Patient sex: F
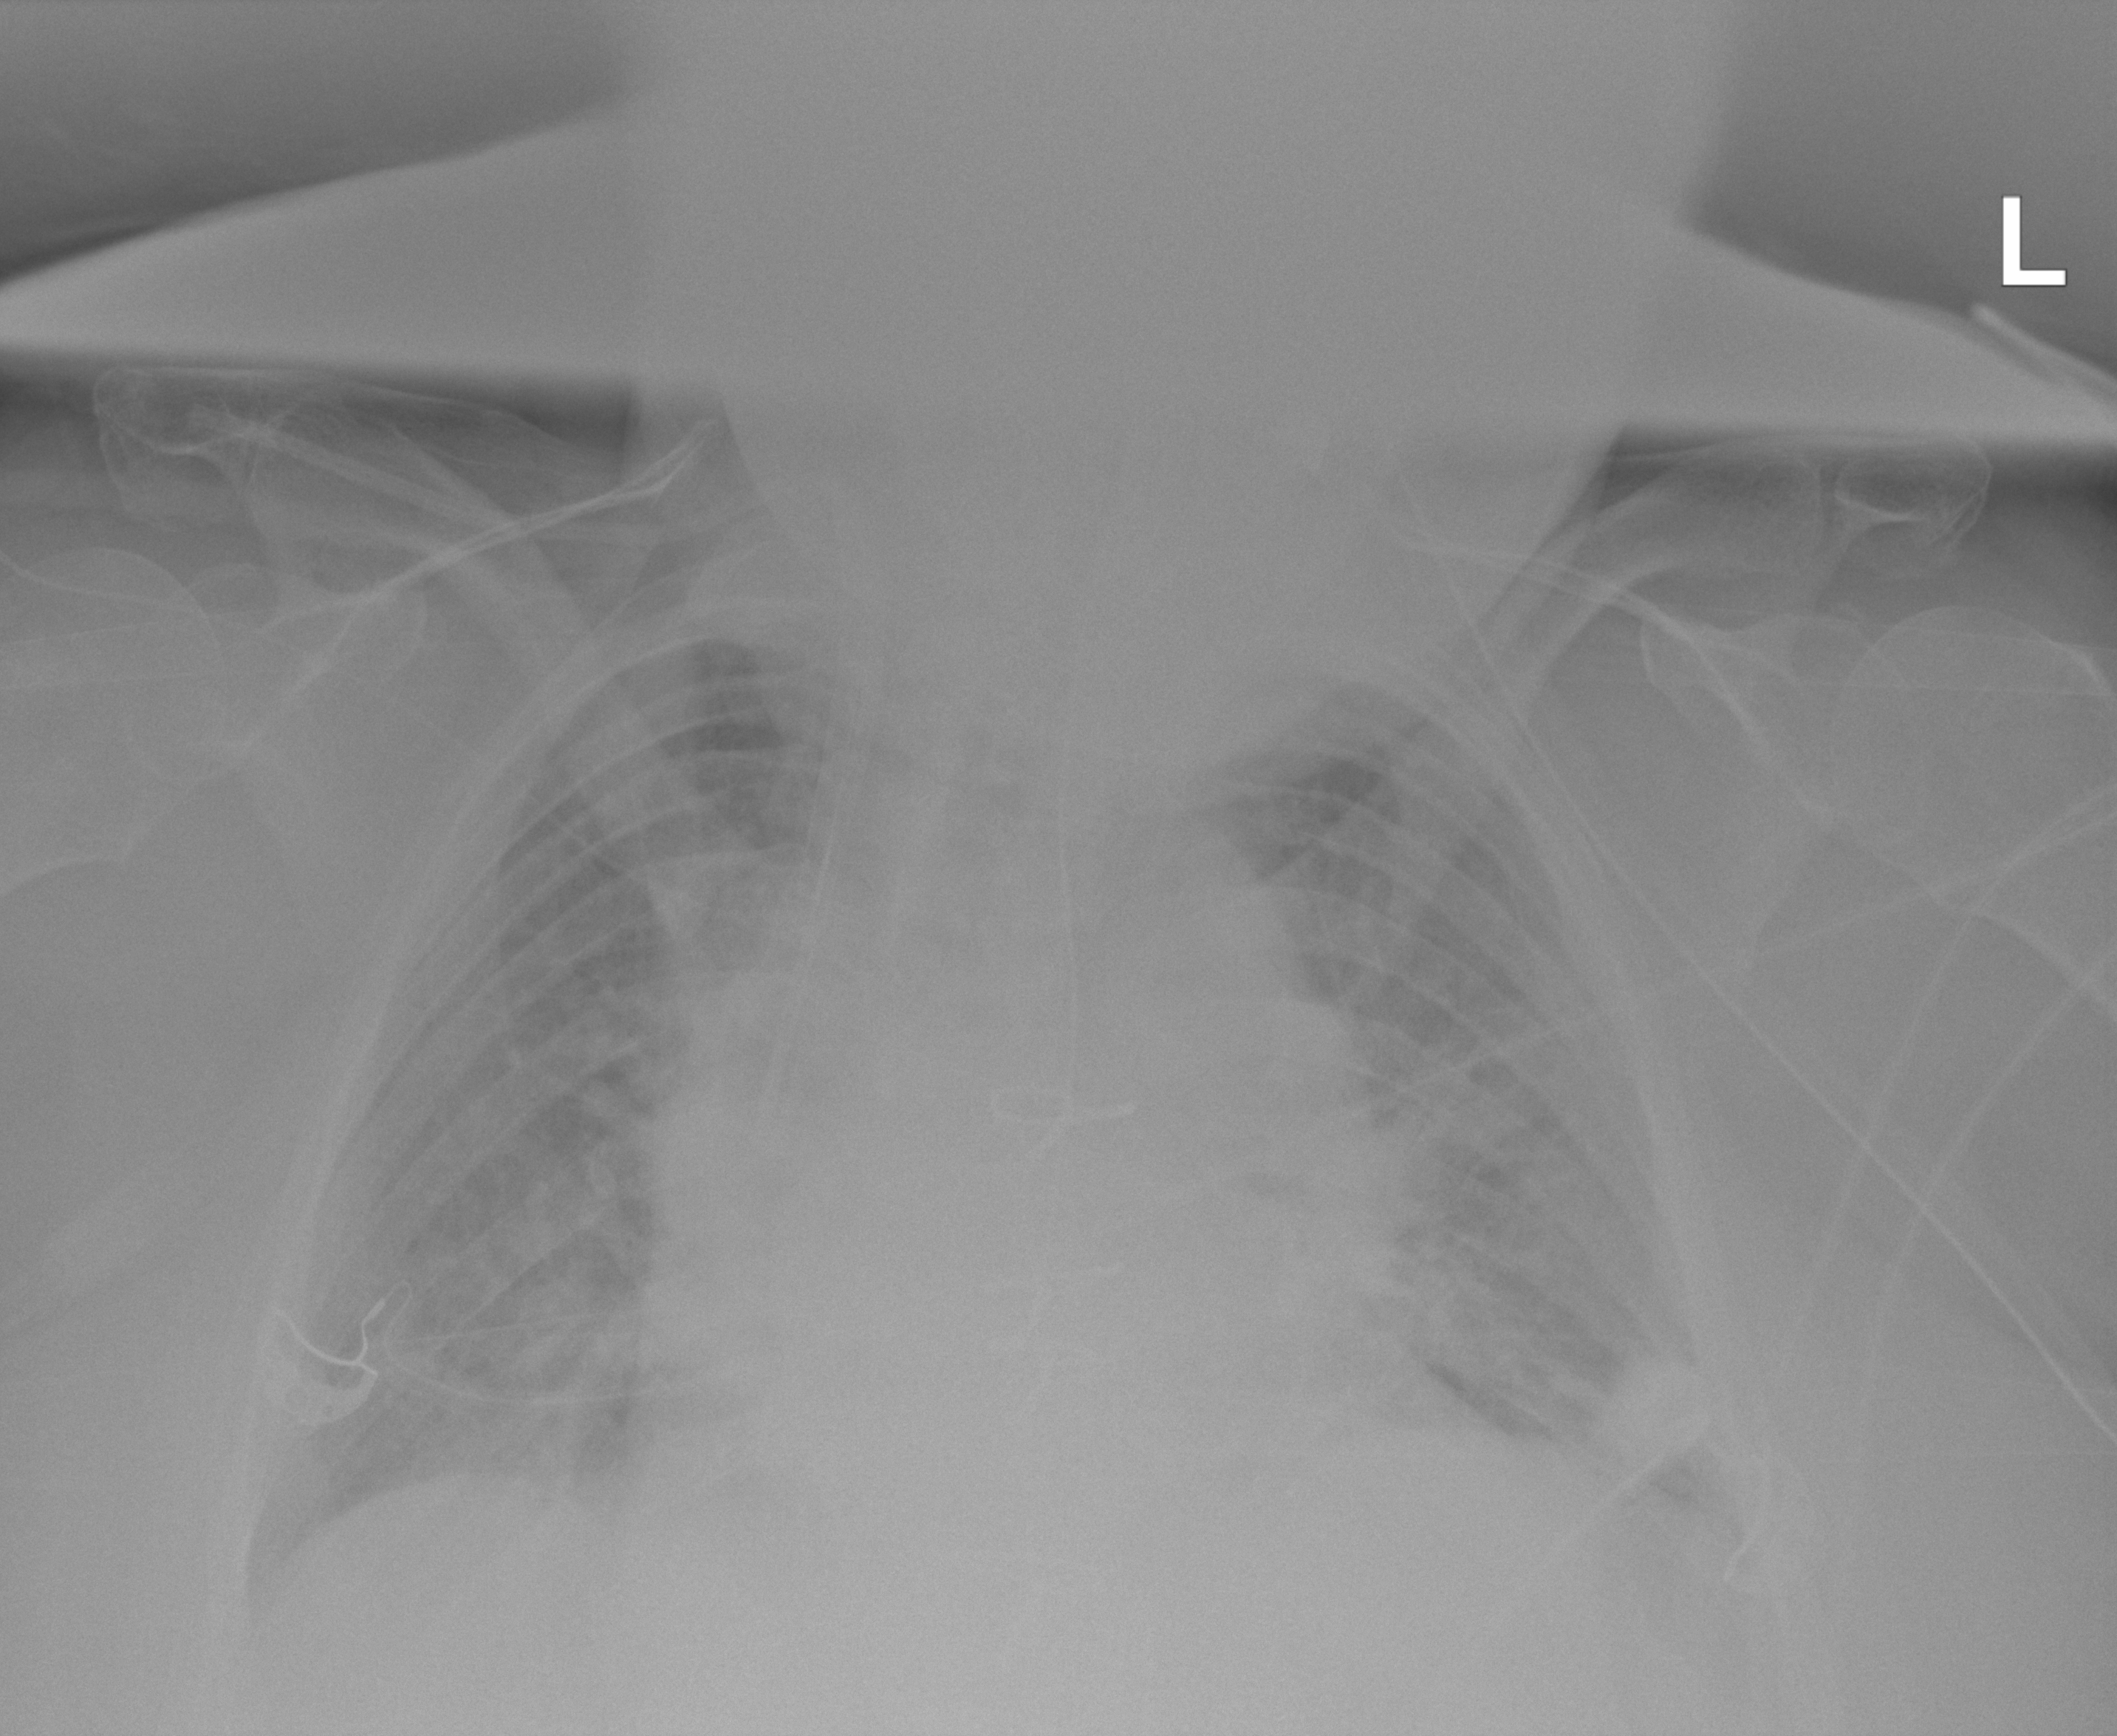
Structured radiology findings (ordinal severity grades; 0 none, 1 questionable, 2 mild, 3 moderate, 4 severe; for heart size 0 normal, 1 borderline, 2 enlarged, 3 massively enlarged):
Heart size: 2
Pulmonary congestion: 2
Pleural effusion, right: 0
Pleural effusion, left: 0
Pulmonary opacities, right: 2
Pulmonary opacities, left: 2
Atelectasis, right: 2
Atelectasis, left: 2